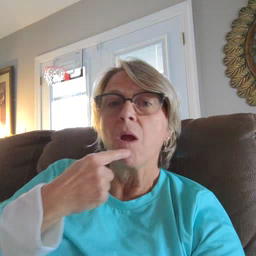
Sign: mouth